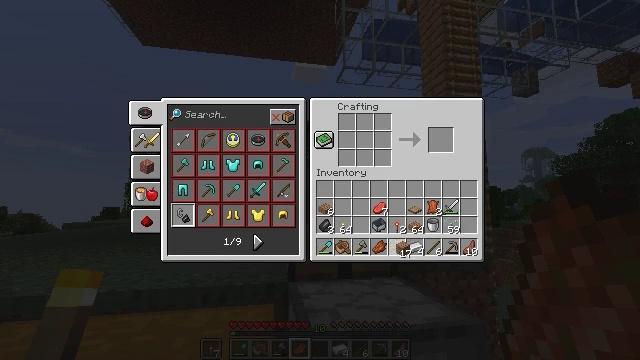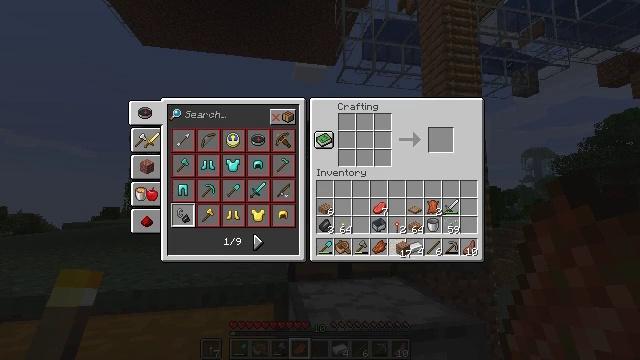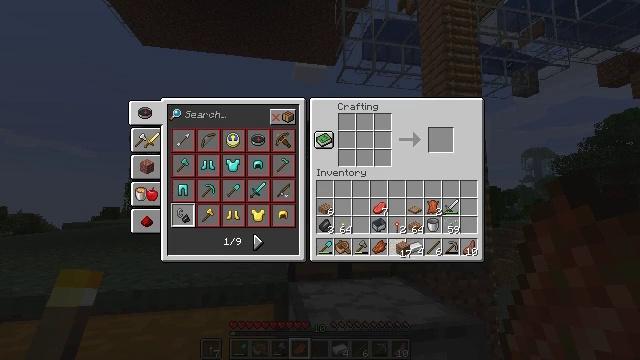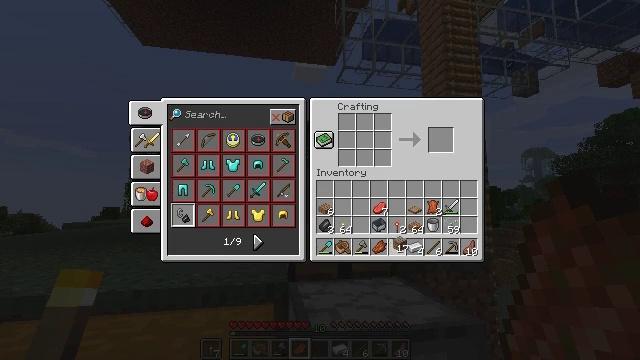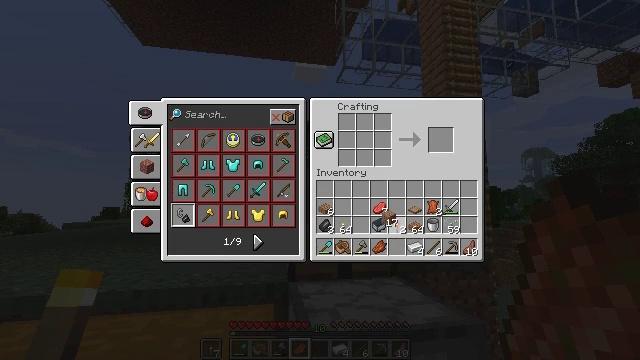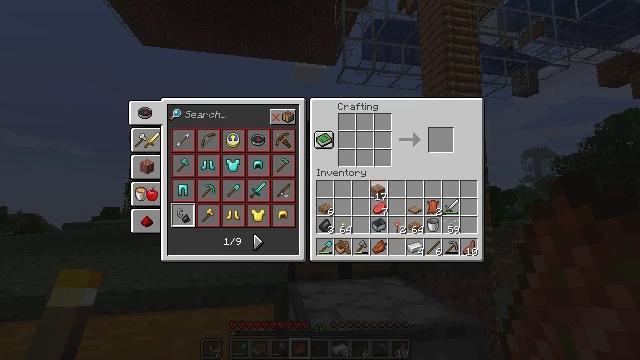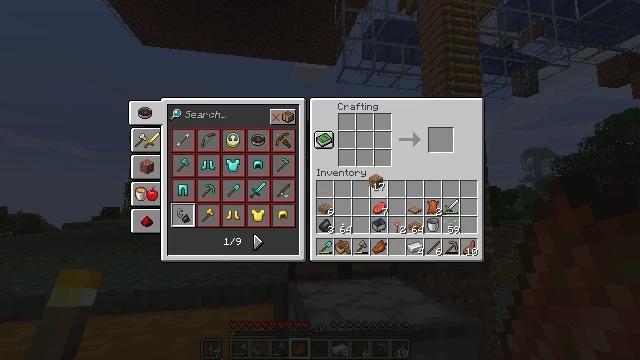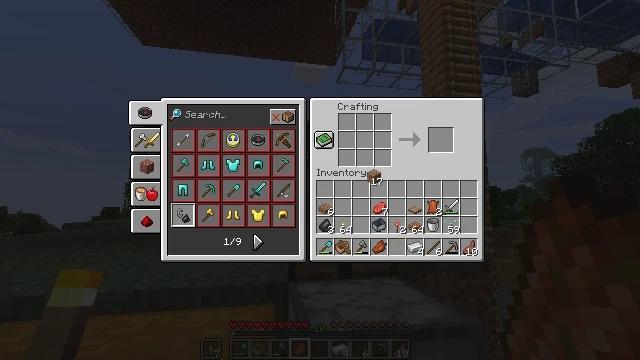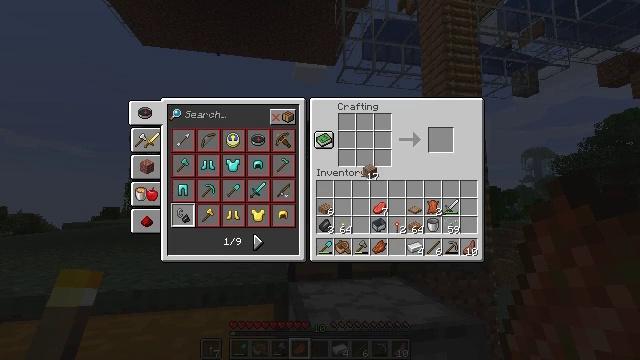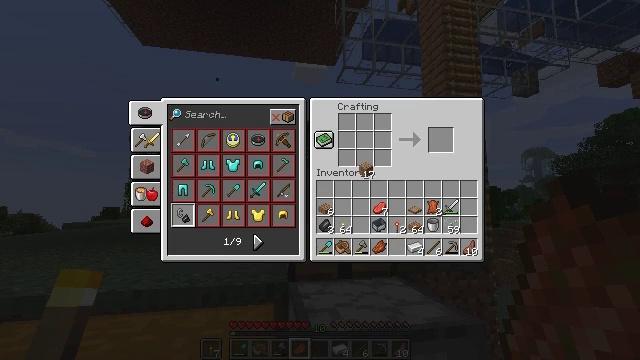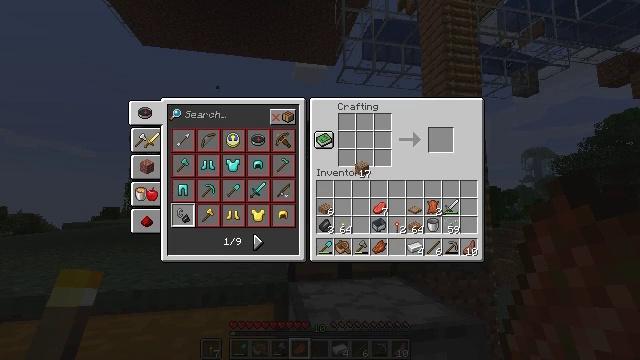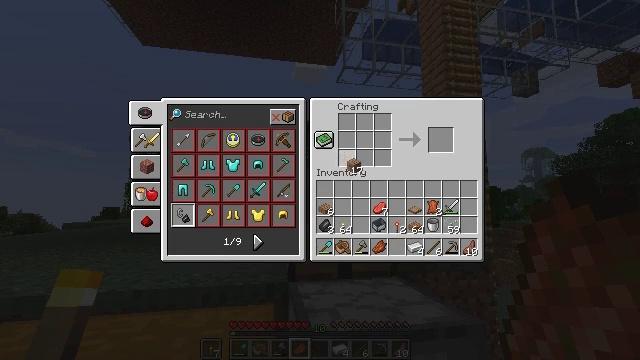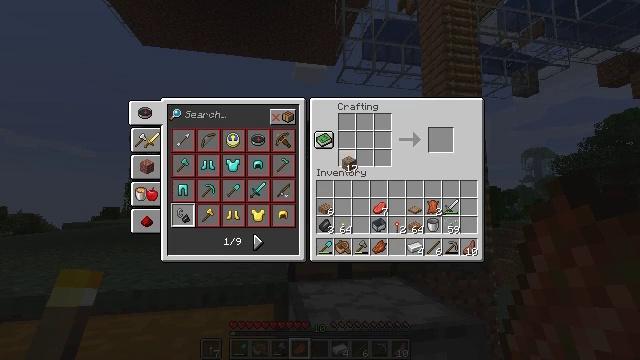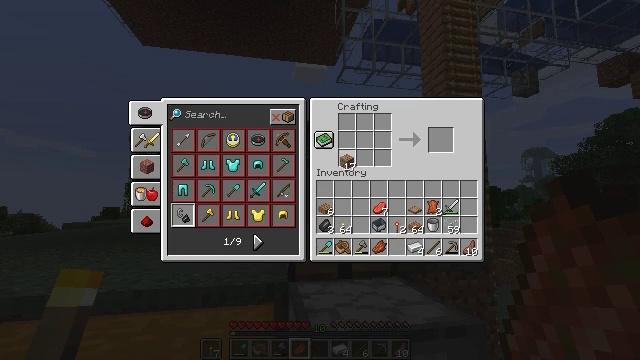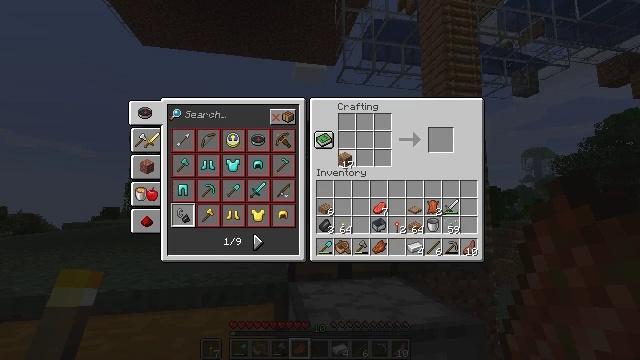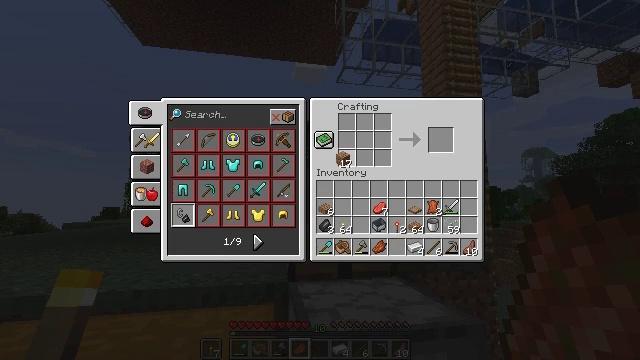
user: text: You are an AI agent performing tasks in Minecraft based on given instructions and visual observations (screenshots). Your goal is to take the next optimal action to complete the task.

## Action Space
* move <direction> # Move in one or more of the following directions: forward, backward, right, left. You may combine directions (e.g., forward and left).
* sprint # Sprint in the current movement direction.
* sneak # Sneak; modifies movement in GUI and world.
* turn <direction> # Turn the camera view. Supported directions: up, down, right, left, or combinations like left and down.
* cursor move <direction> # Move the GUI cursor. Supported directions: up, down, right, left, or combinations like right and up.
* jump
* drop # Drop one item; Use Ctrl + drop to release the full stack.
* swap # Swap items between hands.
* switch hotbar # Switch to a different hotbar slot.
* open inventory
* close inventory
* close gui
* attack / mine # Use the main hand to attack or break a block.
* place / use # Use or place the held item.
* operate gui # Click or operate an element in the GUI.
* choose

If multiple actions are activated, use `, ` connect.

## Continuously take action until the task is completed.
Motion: motion action
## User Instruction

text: Use jungle wood planks to craft a jungle sign.
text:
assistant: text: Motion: operate gui
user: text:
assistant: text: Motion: operate gui
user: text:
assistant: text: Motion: no_op
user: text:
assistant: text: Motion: cursor move left and up
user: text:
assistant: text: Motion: cursor move left and up
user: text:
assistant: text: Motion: cursor move up
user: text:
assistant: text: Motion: no_op
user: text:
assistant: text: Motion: no_op
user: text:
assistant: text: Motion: no_op
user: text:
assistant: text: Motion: no_op
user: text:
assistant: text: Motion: cursor move left
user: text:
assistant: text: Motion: no_op
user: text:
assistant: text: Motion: no_op
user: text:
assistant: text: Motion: no_op
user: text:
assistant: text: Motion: no_op
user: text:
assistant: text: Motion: no_op
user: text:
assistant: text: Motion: no_op
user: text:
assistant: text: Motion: no_op
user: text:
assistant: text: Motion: no_op
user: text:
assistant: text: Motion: no_op
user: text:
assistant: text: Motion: no_op
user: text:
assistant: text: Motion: no_op
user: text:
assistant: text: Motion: no_op
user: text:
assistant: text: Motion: no_op
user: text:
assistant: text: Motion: no_op
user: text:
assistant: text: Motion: no_op
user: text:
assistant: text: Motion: no_op
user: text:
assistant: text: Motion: no_op
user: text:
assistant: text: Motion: no_op
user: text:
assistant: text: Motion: no_op